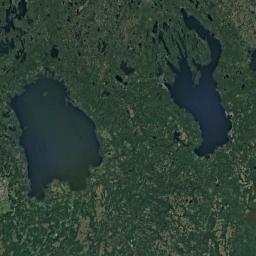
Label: lake